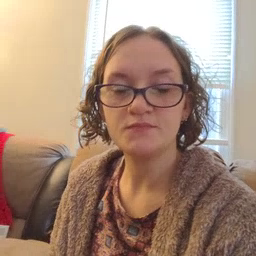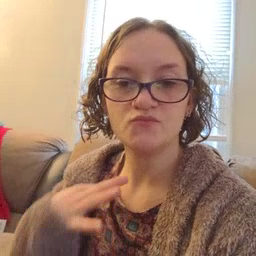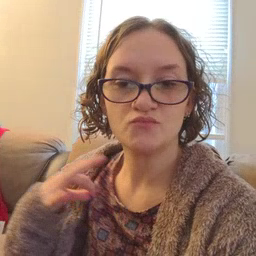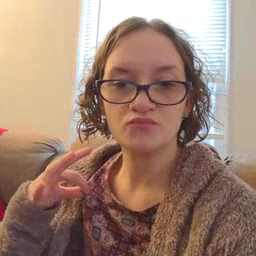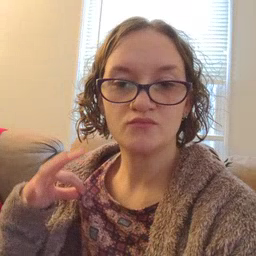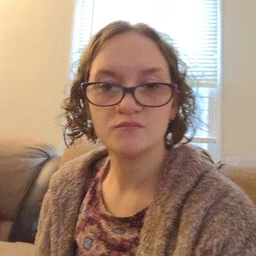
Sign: shirt